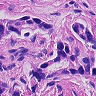
Metastatic tissue present: yes